Question: I am currently stuck at this problem right now where I don't seem to have any idea how to implement this. I have this table which is populated from a csv file in php and I want to get the data logged in order to calculate the daylight hours.
'''
//print out uploaded file.csv
echo "<html><body><table BORDER=1>
";
echo " <tr><th>AvgCrown</th><th>MinCrown</th><th>MaxCrown</th><th>dateLogged</th><th>DaylightHours</th></tr>";
$f = fopen("./uploads/" . $_FILES["uploadedfile"]["name"], "r");
while (($line = fgetcsv($f)) !== false) {
echo "<tr>";
foreach ($line as $cell) {
echo "<td>" . htmlspecialchars($cell) . "</td>";
}
echo "<td>" . calcDaylight() . "</td>";
echo "<tr>
";
}
fclose($f);
echo "
</table></body></html>";
'''

Here is a sample how the table looks like
Any help will be most welcome.
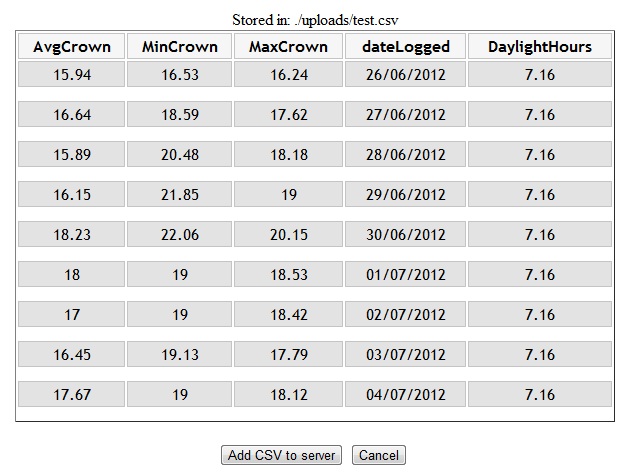
Answer: There's no need to parse the HTML if you can just grab the data while you're generating it.
Something like this should be all you need:
'''
while (($line = fgetcsv($f)) !== false) {
echo "<tr>";
foreach ($line as $cell) {
// Save the value before you output
$lastColValue = htmlspecialchars($cell);
echo "<td>" . $lastColValue . "</td>";
}
// If you want to store all log dates in an array:
$logDates[] = $lastColValue;
// Or if you want to do something with that value in calcDaylight:
echo "<td>" . calcDaylight( $lastColValue ) . "</td>";
echo "<tr>
";
}
fclose($f);
'''
Incidentally, if you do find you need to parse the HTML and are only familiar with jQuery, this library may strike your fancy:
<URL>